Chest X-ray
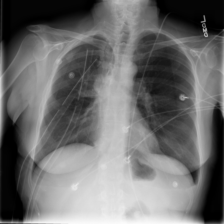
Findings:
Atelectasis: negative
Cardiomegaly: negative
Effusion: negative
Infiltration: positive
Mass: negative
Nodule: negative
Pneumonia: negative
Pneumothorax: positive
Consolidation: negative
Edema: negative
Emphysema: negative
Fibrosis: negative
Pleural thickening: negative
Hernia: negative